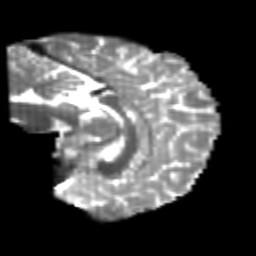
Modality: T2w
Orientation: sagittal
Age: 22
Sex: male
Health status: healthy
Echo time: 0.074 s